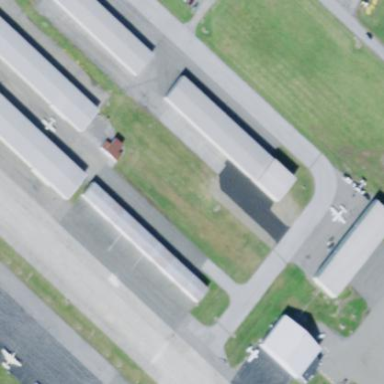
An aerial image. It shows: Hangar at the airport.